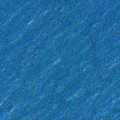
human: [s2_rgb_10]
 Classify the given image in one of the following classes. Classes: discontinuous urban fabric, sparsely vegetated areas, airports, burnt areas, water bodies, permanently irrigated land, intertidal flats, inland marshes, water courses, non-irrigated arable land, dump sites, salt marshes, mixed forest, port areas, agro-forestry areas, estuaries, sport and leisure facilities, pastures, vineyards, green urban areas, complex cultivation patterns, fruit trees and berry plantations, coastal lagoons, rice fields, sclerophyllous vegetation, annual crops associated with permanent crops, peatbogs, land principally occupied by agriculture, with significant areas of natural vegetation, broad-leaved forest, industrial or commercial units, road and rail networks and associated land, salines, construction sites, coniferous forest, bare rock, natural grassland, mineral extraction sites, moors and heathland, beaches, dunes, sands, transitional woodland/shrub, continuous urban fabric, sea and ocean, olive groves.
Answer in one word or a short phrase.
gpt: sea and ocean